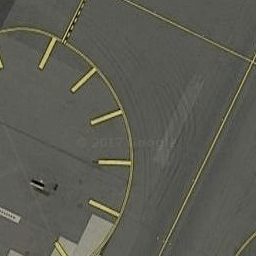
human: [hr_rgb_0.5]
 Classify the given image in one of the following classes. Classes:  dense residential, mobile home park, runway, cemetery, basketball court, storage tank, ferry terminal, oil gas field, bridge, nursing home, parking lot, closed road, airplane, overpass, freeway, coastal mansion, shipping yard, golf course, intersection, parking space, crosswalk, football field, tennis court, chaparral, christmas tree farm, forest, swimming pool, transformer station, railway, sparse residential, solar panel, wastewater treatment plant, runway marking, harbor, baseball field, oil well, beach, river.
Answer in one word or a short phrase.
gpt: runway marking